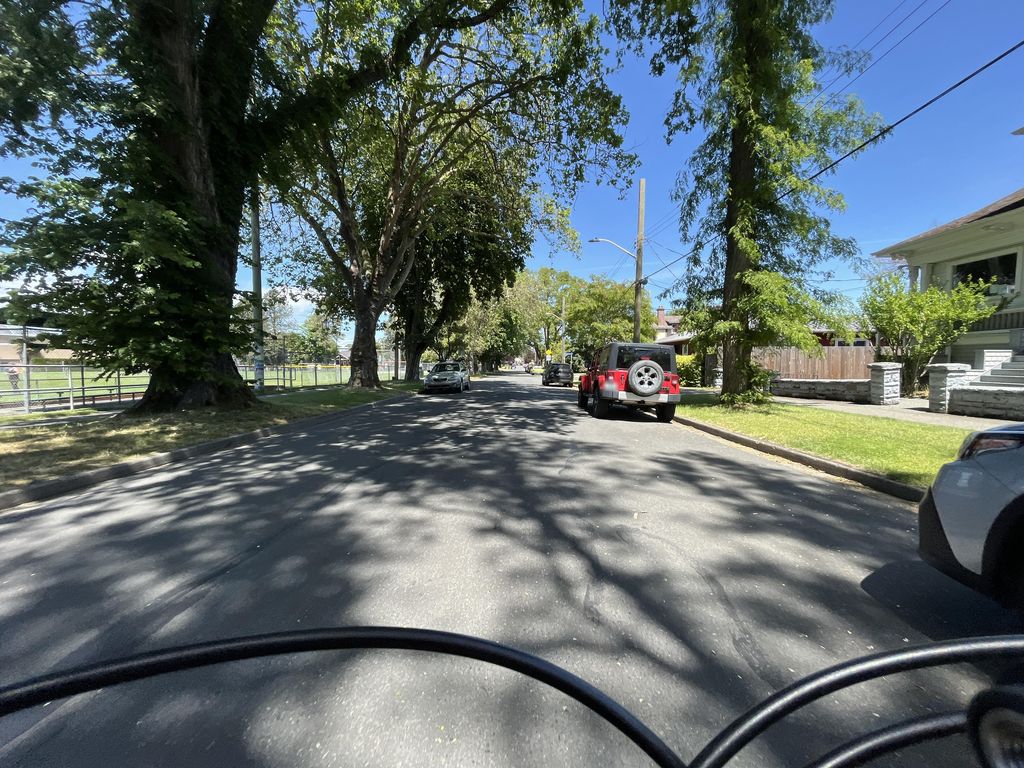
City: victoria